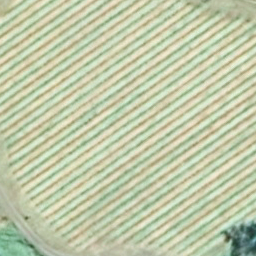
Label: agricultural